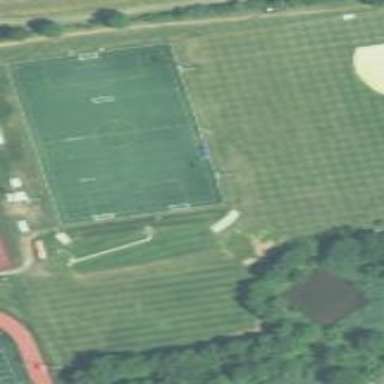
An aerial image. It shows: Soccer pitch for leisureland activities.